Field crop: tomato
Growth stage: 2
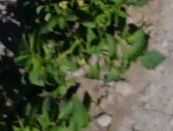
Species: tomato